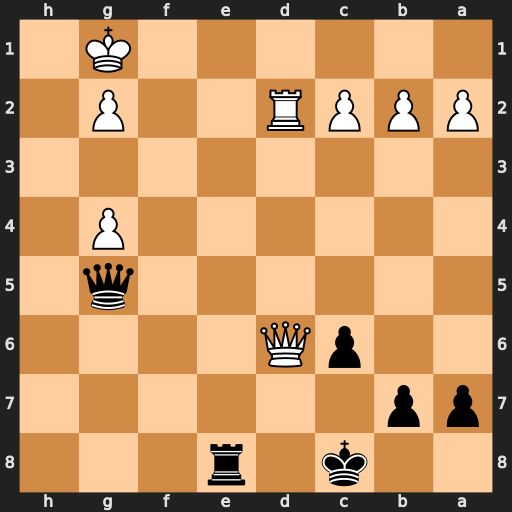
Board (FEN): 2k1r3/pp6/2pQ4/6q1/6P1/8/PPPR2P1/6K1
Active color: b
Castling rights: -
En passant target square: -
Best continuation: Re1+ Kf2 Qe3#